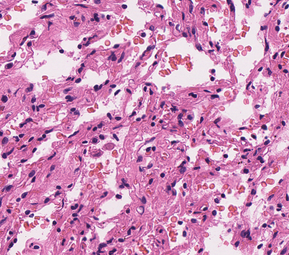
Tumor epithelial tissue: no
Tumor-associated stroma tissue: no
Normal tissue: yes